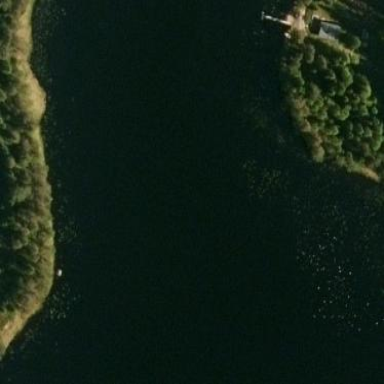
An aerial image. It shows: Serene lake.